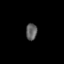
Tissue: lung
Cell type: Epithelial cells
Senescence score: 0.1353
Nuclear area (px): 183
Mean DAPI intensity: 94.743